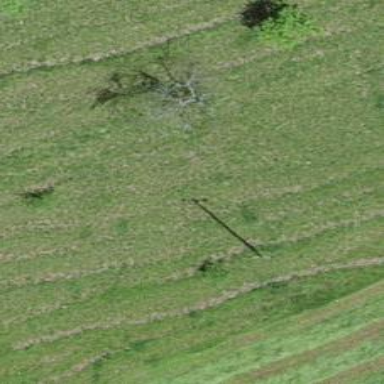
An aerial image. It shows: Minor power line.